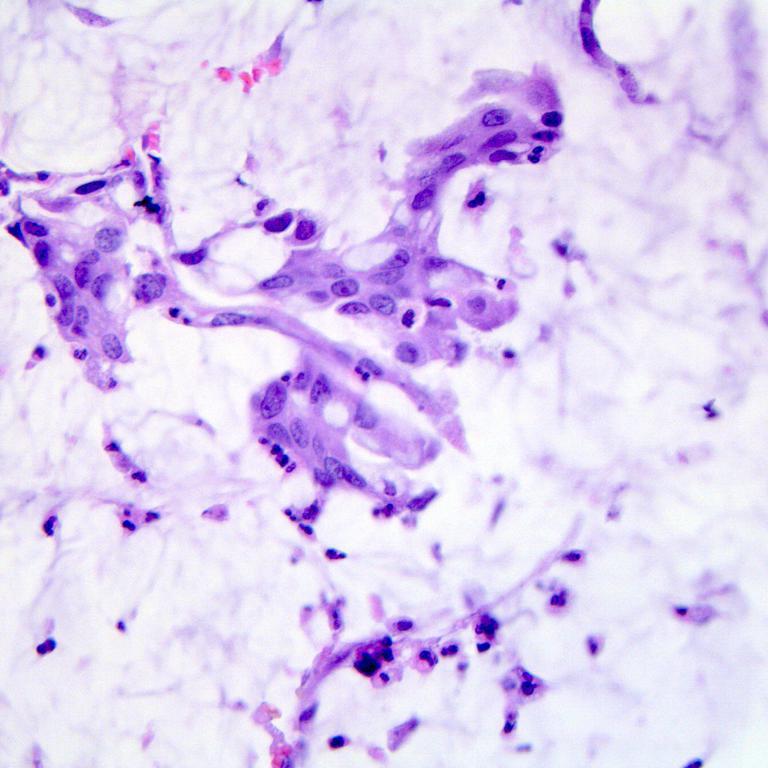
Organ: colon
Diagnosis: adenocarcinomas